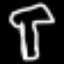
Label: mushroom